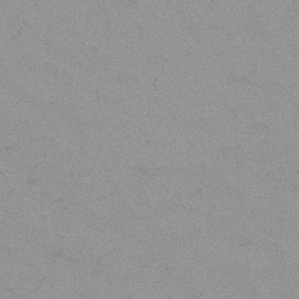
Label: frost